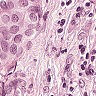
Metastatic tissue present: yes